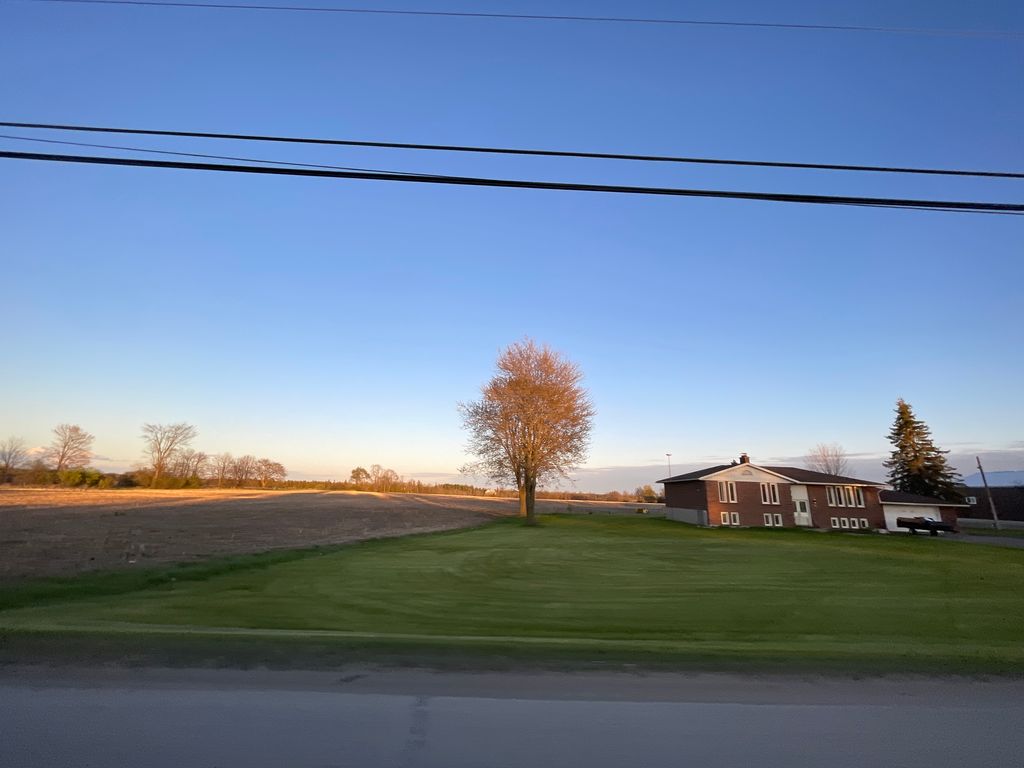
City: kitchener-waterloo